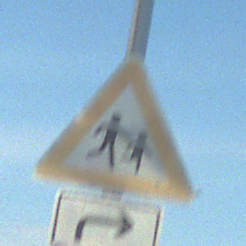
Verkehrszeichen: KinderLinks
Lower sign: RichtungsangabeDurchPfeile5
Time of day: MorningAfternoon
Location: Outdoor (Suburban)
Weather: PartlyCloudy
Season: NotSpecified
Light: Natural